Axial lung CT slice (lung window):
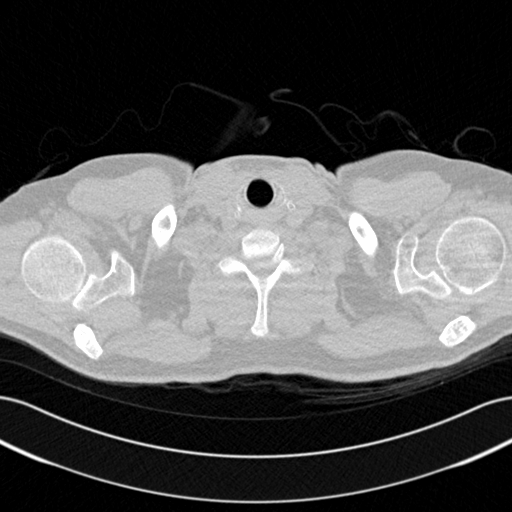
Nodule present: no